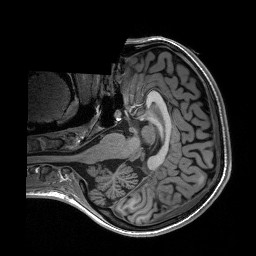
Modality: T1w
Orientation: axial
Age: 23
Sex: female
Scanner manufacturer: siemens
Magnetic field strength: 3 T
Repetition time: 2.3 s
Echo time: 0.00197 s